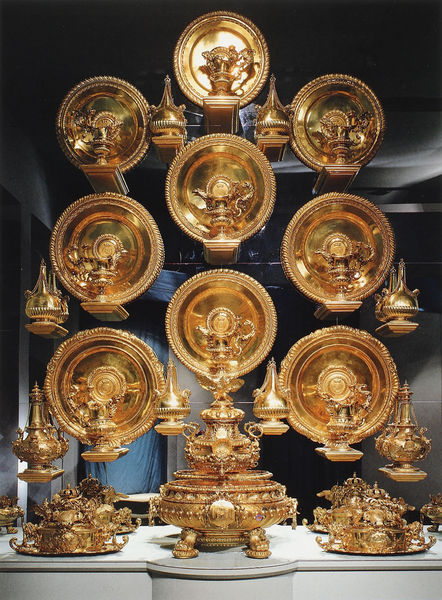
Titel: Buffet aus dem Berliner Schloss
Künstler: Albrecht Biller
Institution: Berlin, Staatliche Museen - Preußischer Kulturbesitz
Schlagwörter: baum, dunkel, gelb, lampen, schmuck, schwarz, ornament, schale, teller, vorhang, gold, kreis, schalen, füße, saal, fuss, verziert, handwerk, messe, sammlung, museum, gefäße, kunsthandwerk, aufsatz, glass, goldschmiedearbeit